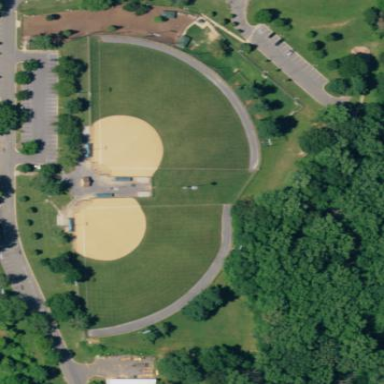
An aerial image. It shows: Softball pitch for leisure sports.